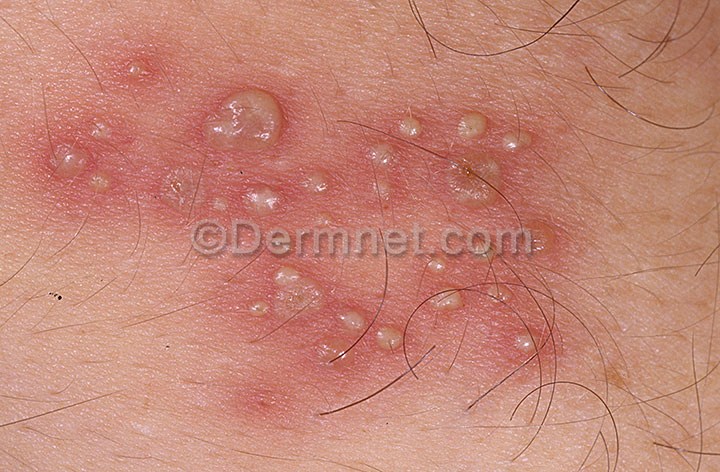
Disease: Warts Molluscum and other Viral Infections